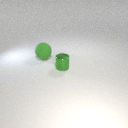
small green metal cylinder in front of large green rubber sphere